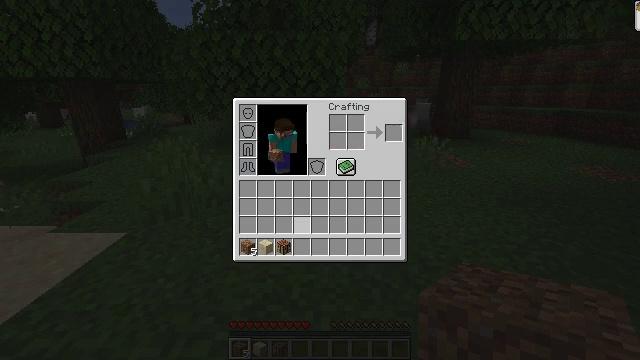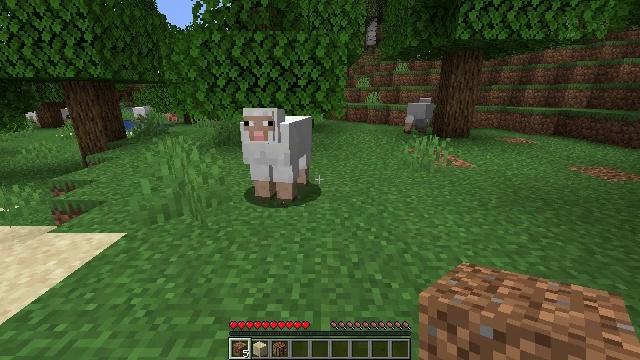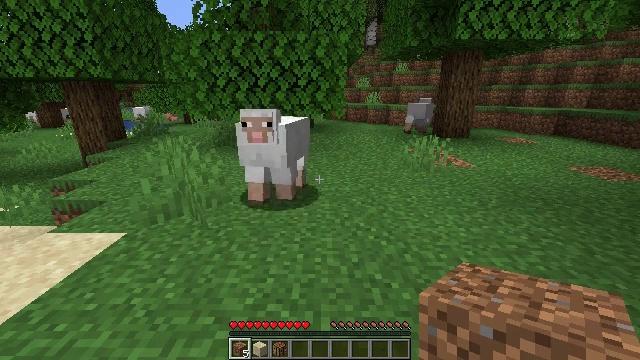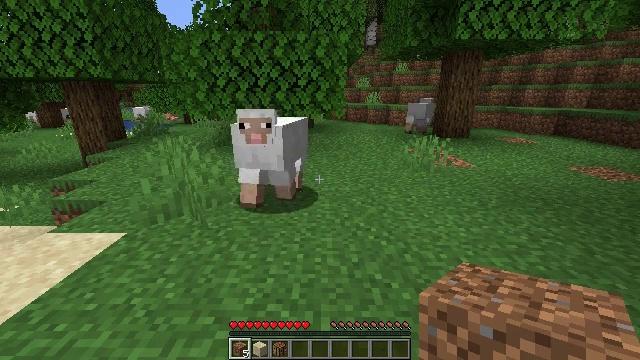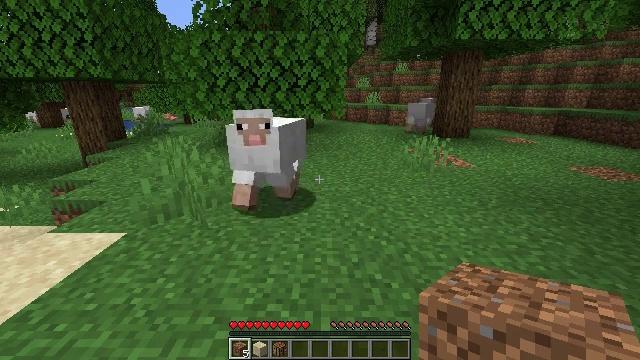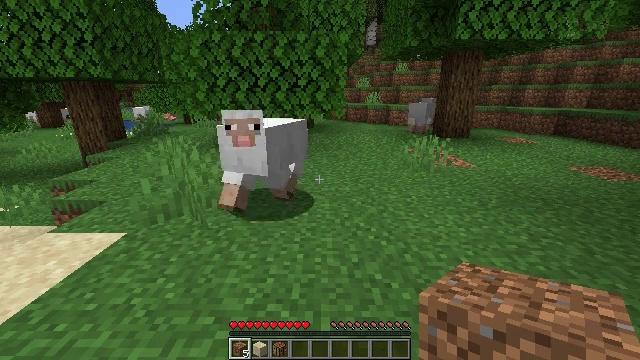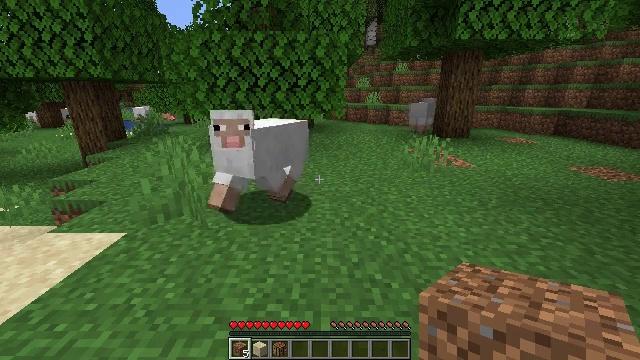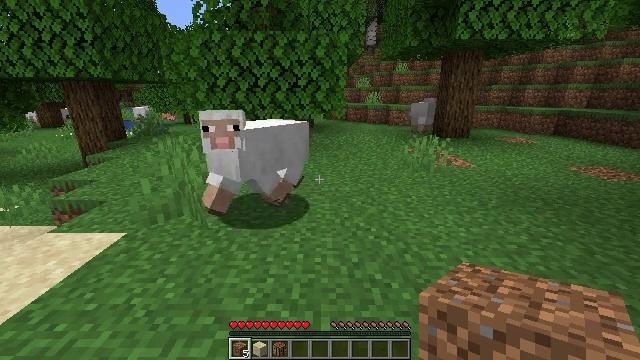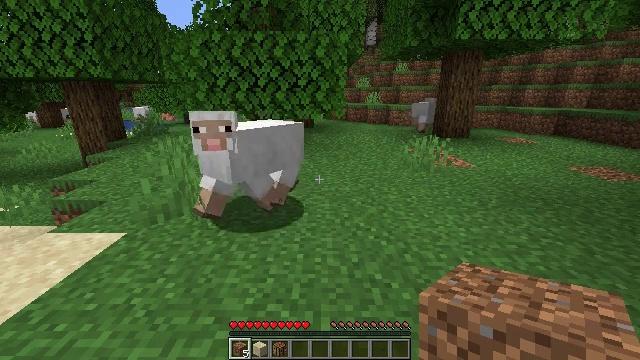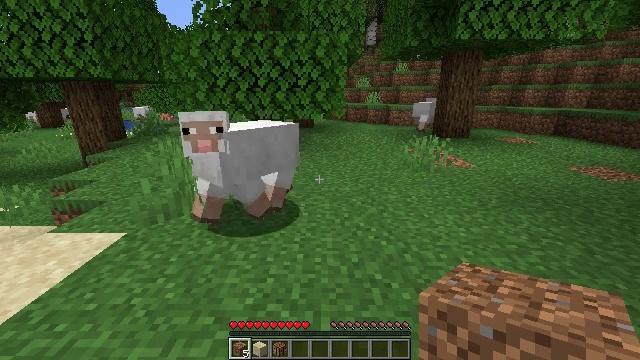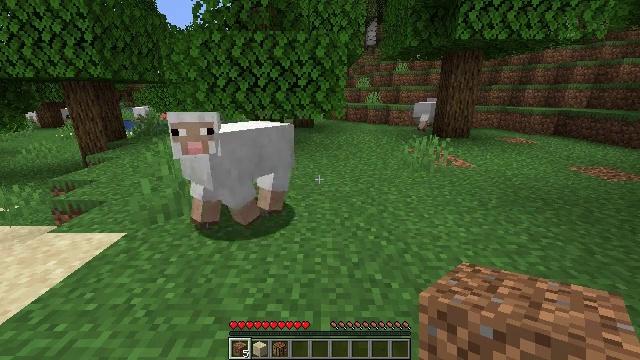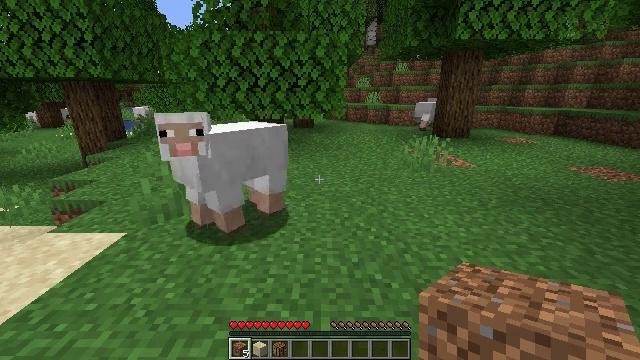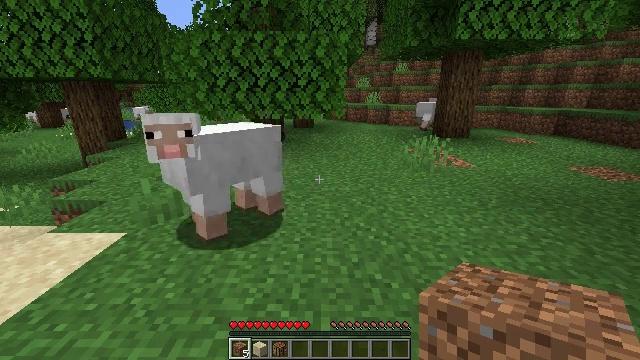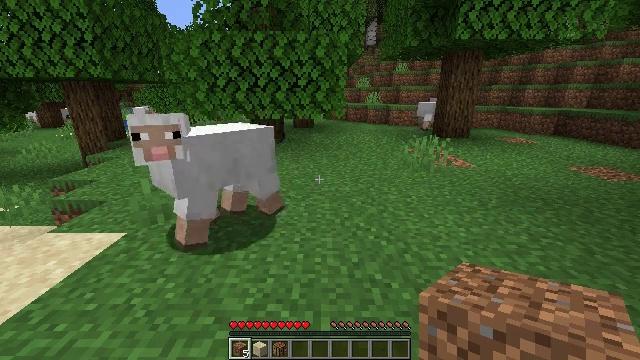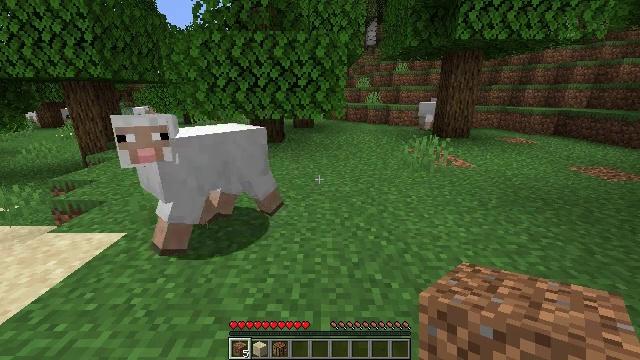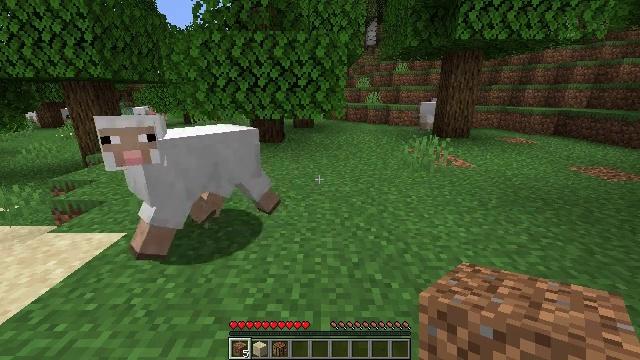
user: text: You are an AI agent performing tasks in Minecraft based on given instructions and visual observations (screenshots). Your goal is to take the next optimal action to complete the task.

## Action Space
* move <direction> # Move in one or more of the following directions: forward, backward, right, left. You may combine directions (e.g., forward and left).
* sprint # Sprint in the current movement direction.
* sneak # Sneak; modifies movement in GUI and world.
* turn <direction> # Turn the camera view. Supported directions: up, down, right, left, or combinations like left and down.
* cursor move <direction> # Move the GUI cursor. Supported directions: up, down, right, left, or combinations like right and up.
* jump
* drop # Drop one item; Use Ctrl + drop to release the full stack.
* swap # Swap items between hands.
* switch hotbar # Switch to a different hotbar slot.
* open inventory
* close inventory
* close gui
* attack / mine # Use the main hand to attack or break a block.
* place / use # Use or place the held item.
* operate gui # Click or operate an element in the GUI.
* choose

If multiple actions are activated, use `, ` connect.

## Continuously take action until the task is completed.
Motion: motion action
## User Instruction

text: Use 4 wooden planks to craft a crafting table.
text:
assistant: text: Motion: close inventory
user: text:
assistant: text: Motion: close inventory
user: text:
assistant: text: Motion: close inventory
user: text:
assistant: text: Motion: close inventory
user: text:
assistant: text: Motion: close inventory
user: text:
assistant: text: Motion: no_op
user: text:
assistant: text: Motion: no_op
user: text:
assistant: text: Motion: no_op
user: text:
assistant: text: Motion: no_op
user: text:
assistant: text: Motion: no_op
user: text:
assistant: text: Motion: no_op
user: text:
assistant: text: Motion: no_op
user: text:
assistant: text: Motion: no_op
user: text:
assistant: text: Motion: no_op
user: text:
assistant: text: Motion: no_op
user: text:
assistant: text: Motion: no_op
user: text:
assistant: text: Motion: no_op
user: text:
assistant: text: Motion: move forward
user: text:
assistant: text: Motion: move forward
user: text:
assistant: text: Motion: move forward
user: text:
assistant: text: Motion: move forward
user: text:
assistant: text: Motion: move forward, turn right
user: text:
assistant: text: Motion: move forward, turn right
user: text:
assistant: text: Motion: move forward, turn right and down
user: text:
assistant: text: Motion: move forward, turn right and down
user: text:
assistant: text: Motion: move forward, turn left and up
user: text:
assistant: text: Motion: move forward
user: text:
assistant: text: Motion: move forward
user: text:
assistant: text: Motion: move forward
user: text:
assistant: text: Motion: move forward